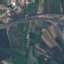
Land use / land cover class: Highway